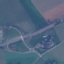
Label: Highway